Field crop: maize
Growth stage: 2
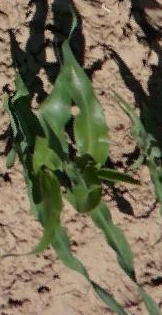
Species: maize